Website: macys
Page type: delivery-shipping
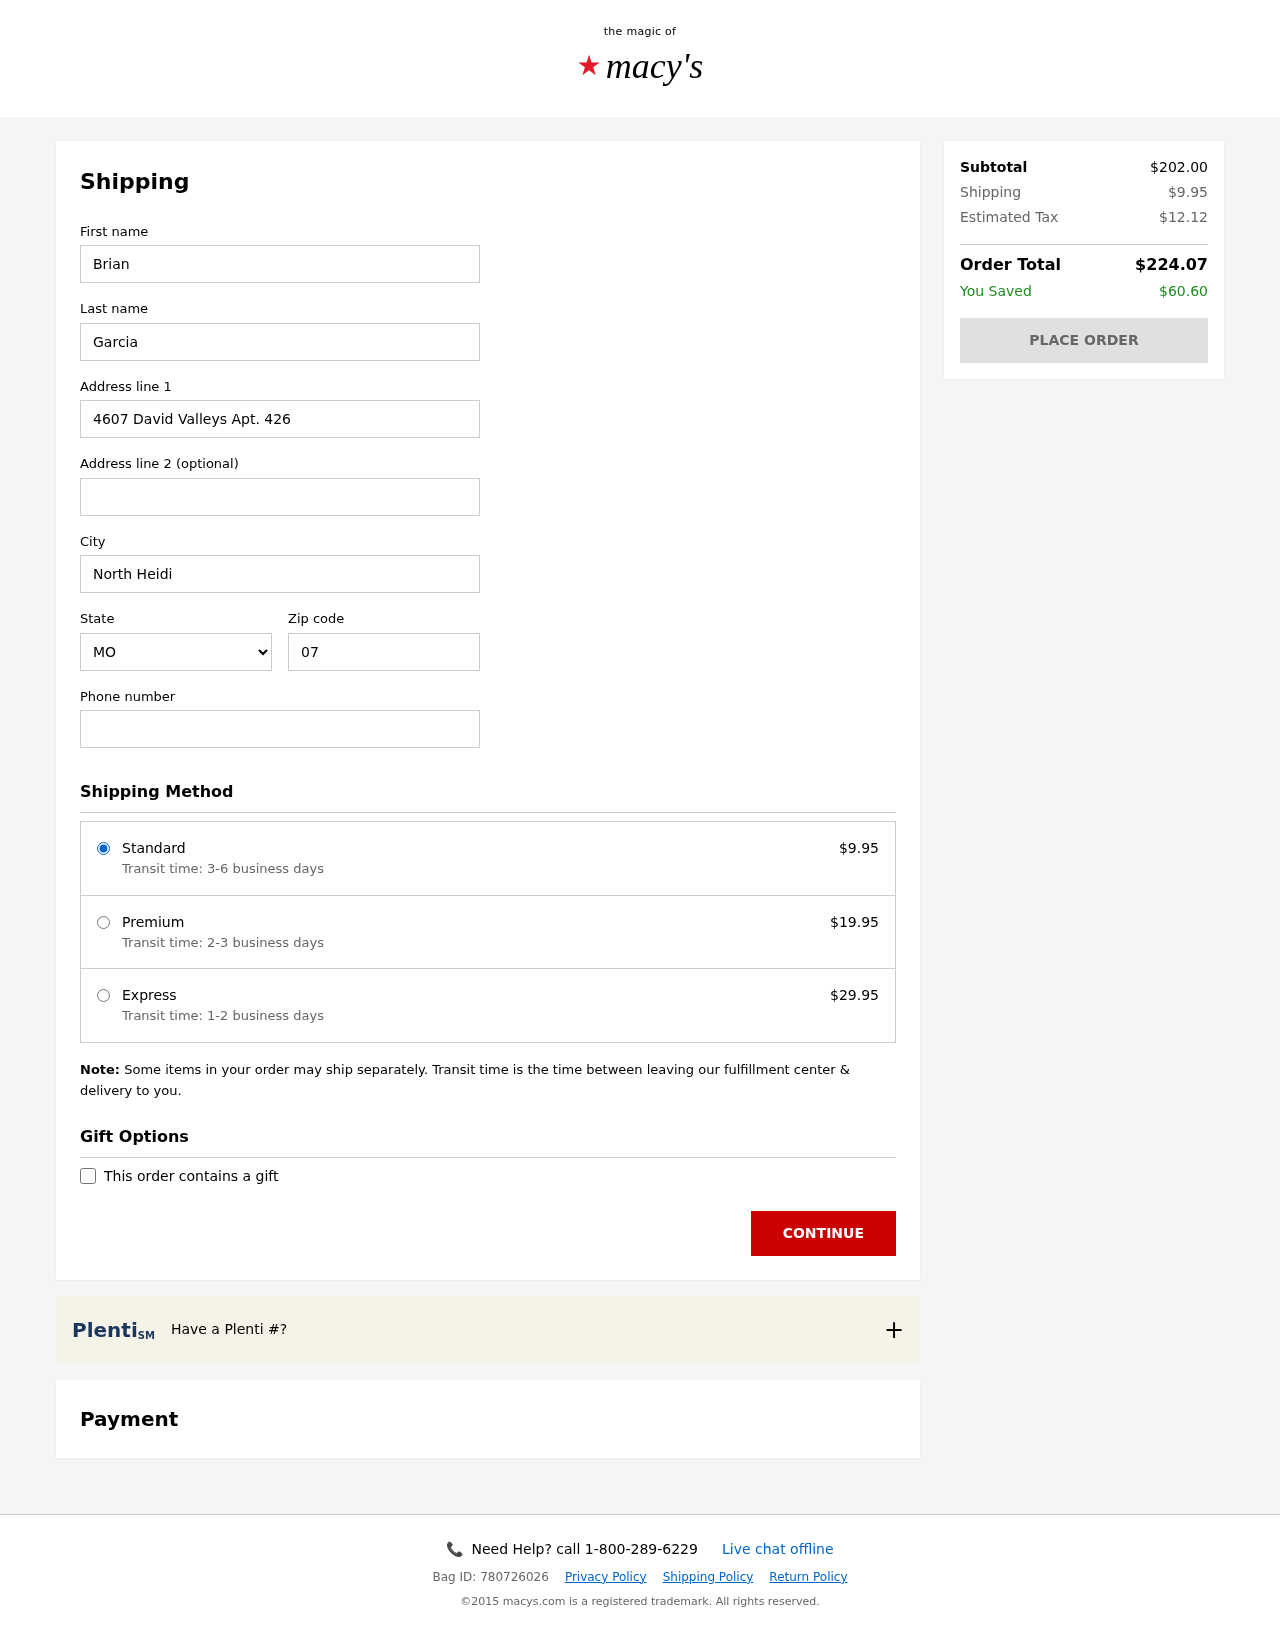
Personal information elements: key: PII_CITY
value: North Heidi
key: PII_FIRSTNAME
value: Brian
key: PII_LASTNAME
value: Garcia
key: PII_PHONE
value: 3425612620
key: PII_POSTCODE
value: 07692
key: PII_STATE_ABBR
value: MO
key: PII_STREET
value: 4607 David Valleys Apt. 426
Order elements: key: ORDER_SHIPPING_COST
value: $9.95
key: ORDER_SHIPPING_PREMIUM
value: $19.95
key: ORDER_SHIPPING_EXPRESS
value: $29.95
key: ORDER_SUBTOTAL
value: $202.00
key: ORDER_TAX
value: $12.12
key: ORDER_TOTAL
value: $224.07
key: ORDER_SAVINGS
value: $60.60